Field crop: maize
Growth stage: 2
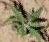
Species: atriplex